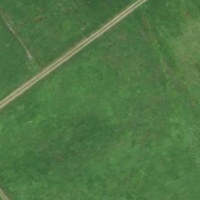
EUNIS habitat code: 24
Species observed at this site:
Eulithis populata
Aythya fuligula
Rana temporaria
Colias hyale